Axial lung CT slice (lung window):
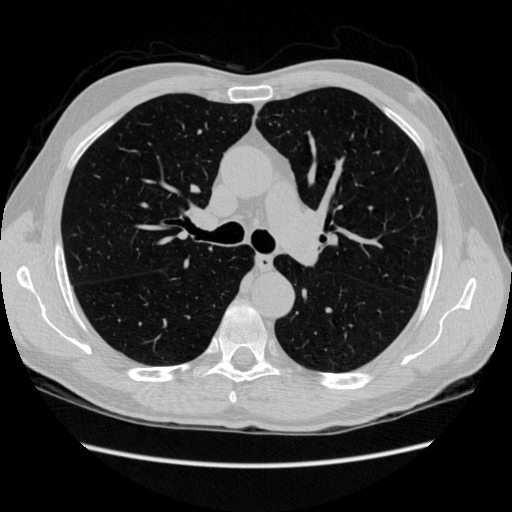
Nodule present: no